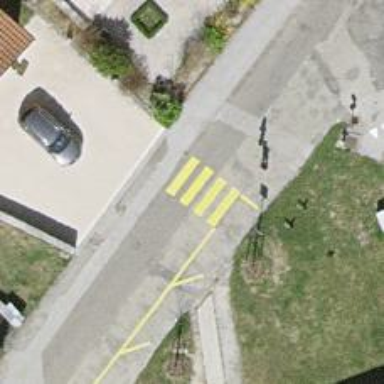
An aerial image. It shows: Zebra crossing on the road.